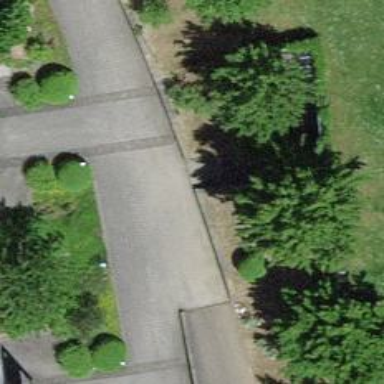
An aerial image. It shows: Footway along the road.